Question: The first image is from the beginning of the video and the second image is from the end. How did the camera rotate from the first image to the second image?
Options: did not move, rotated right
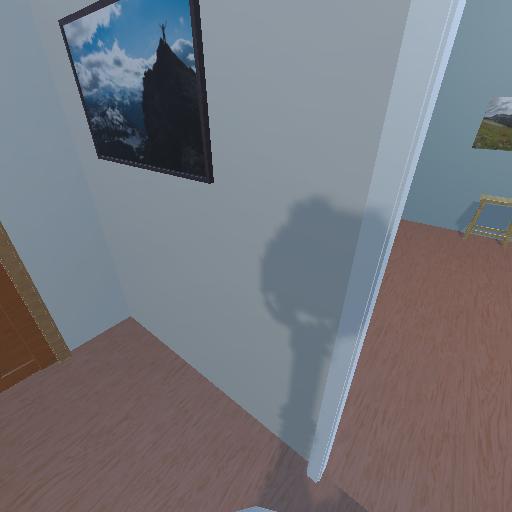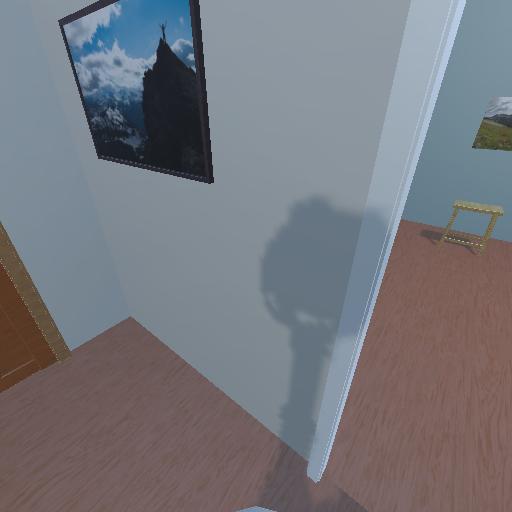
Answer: did not move